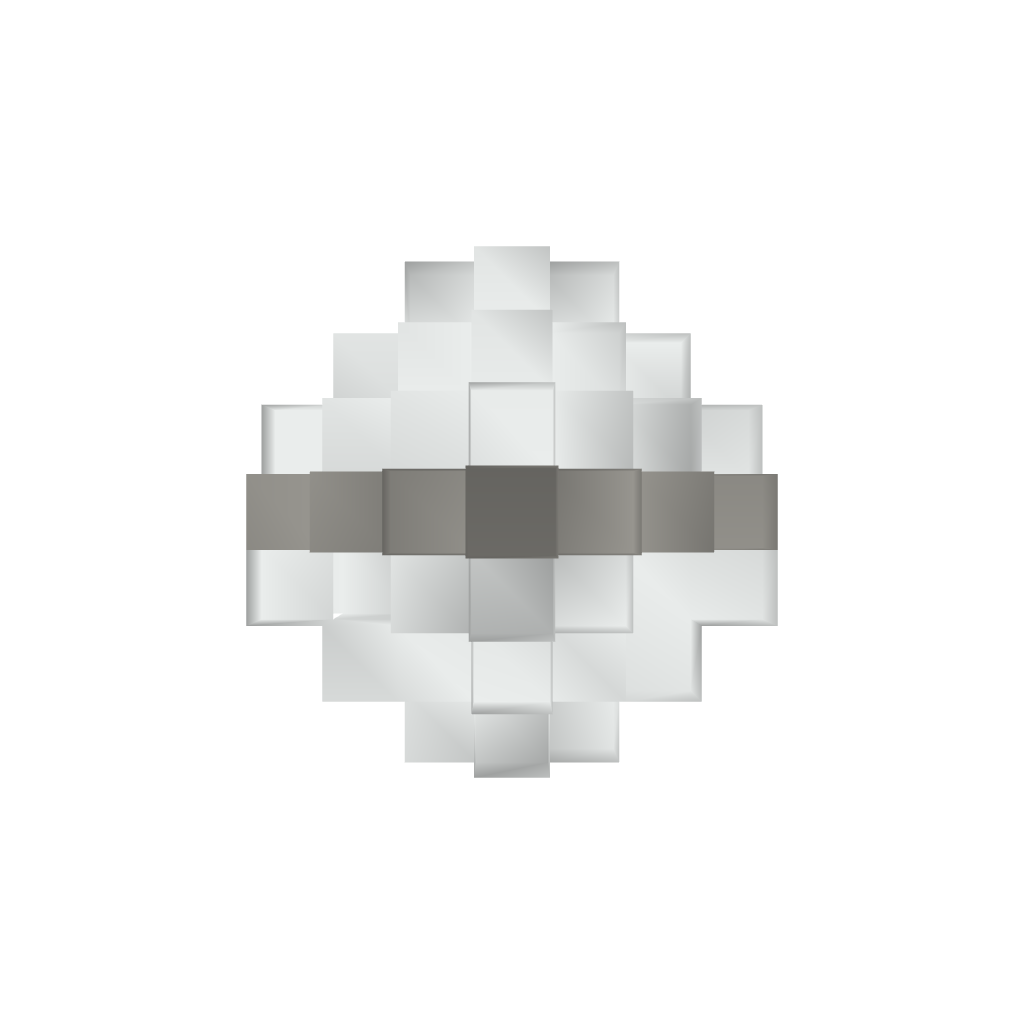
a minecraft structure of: The Ukranian Cigar Merchant Ship